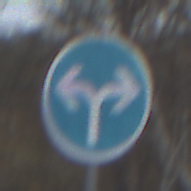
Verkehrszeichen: VorgeschriebeneFahrtrichtungRechtsOderLinks
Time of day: MorningAfternoon
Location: Outdoor (Suburban)
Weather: Overcast
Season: NotSpecified
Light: Natural